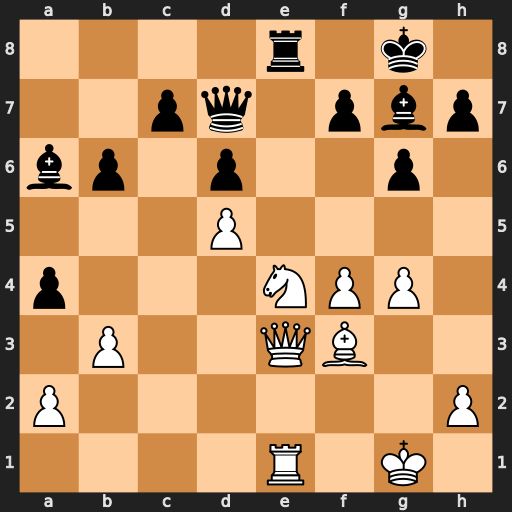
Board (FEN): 4r1k1/2pq1pbp/bp1p2p1/3P4/p3NPP1/1P2QB2/P6P/4R1K1
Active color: w
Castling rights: -
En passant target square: -
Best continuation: Nf6+ Bxf6 Qxe8+ Qxe8 Rxe8+